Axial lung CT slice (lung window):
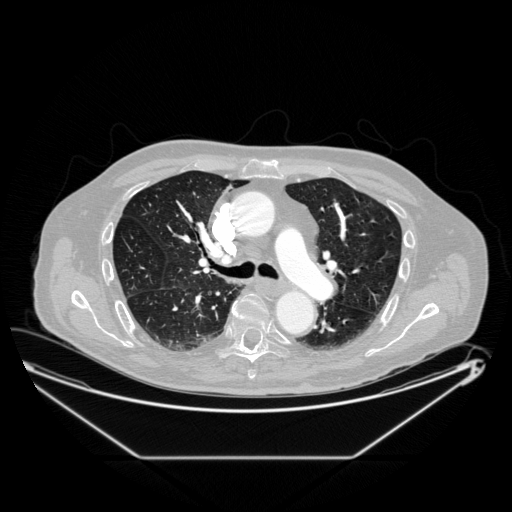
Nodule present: no